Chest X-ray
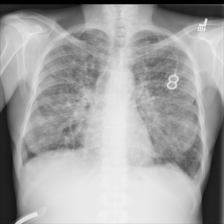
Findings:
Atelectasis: negative
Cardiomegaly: negative
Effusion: negative
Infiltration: negative
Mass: negative
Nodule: negative
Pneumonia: negative
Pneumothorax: negative
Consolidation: negative
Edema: negative
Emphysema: negative
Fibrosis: negative
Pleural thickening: negative
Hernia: negative